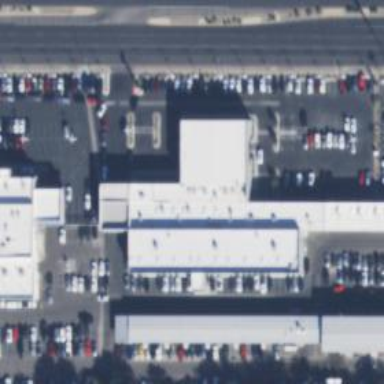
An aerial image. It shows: Building housing car shop.